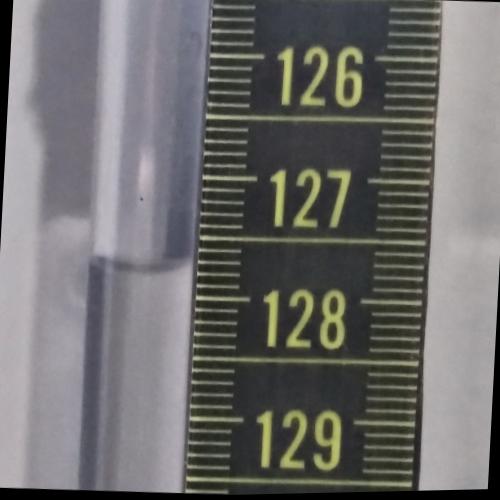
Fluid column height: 127.7 cm